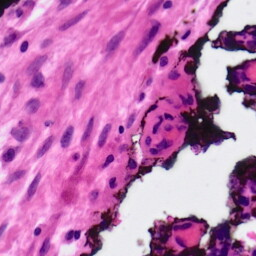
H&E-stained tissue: Ovarian